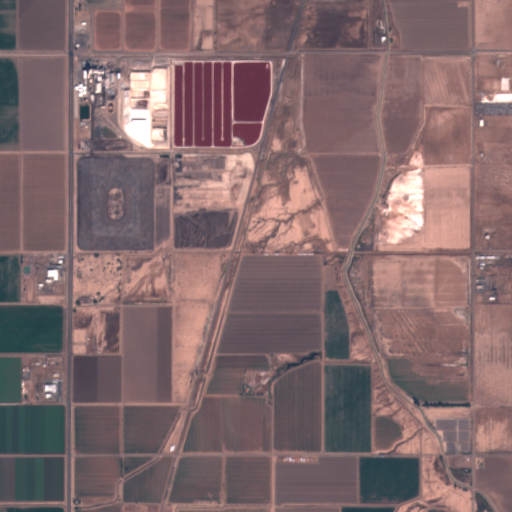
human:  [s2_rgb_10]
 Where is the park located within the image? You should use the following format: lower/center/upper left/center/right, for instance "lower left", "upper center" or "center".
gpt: The park is located in the lower left of the image.
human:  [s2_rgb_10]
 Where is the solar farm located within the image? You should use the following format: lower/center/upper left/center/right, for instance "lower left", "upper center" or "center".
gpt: The solar farm is located in the lower right of the image.
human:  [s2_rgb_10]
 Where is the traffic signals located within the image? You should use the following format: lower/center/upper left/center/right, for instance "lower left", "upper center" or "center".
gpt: The traffic signals is located in the upper left of the image.
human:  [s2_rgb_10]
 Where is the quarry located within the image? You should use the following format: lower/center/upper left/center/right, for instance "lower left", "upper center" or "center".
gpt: There is no quarry in the image.